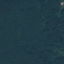
Land use / land cover class: Forest